Interaction volume radius: 5 \u00c5
Interaction volume height: 25 \u00c5
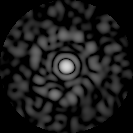
Disorder parameter: 0.7927